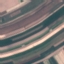
Land use / land cover: AnnualCrop